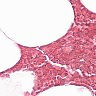
Metastatic tissue present: no